Aerial crown-view tile of a tropical tree (Barro Colorado Island, Panama), acquired 20240918:
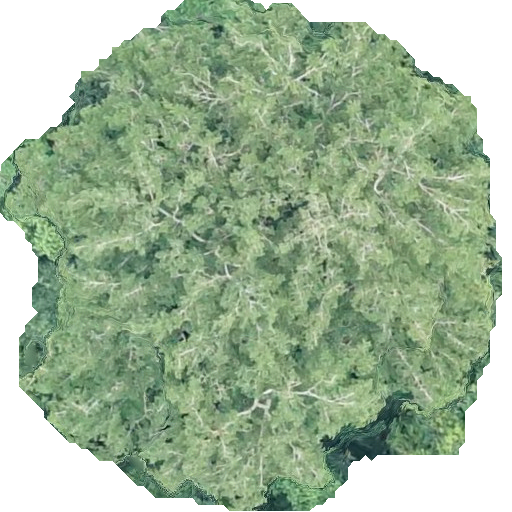
Species: Prioria copaifera
GBIF accepted scientific name: Prioria copaifera
Crown area: 308.373 m²